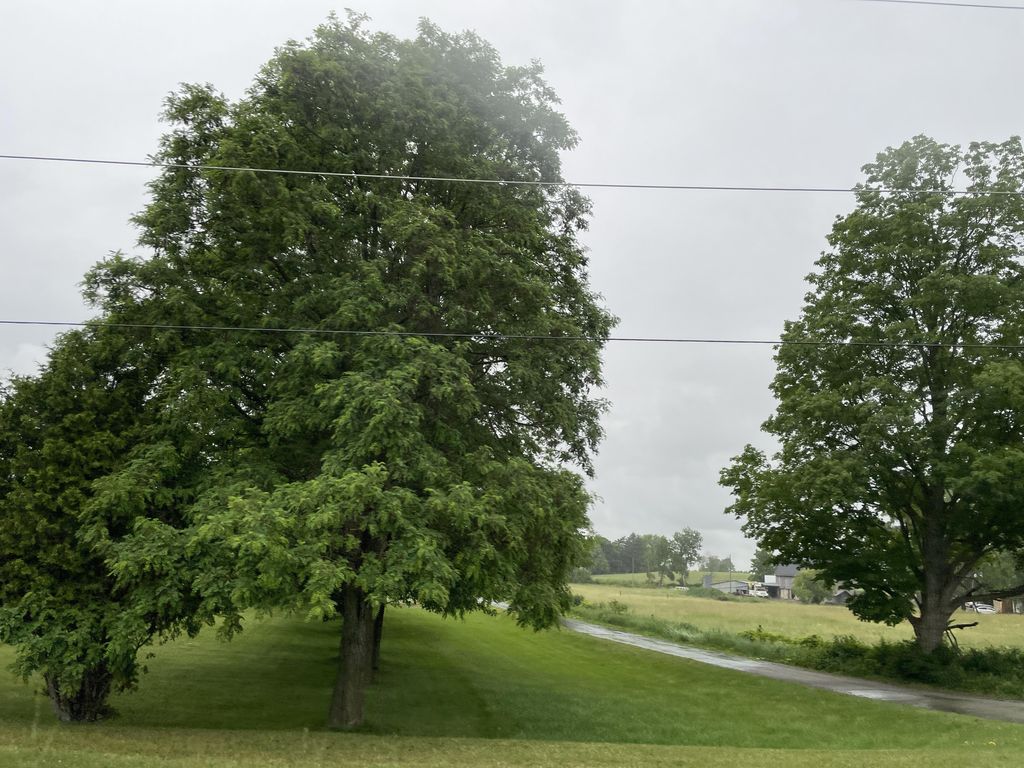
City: kitchener-waterloo